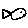
Label: fish